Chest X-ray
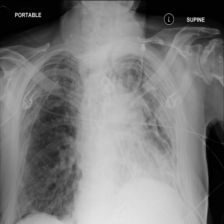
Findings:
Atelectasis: negative
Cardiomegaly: negative
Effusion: negative
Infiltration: negative
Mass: negative
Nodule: negative
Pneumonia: negative
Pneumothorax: negative
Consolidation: negative
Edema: negative
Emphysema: negative
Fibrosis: negative
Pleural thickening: negative
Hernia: negative